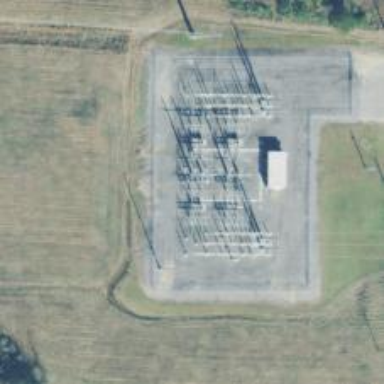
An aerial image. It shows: Switch used for power control.